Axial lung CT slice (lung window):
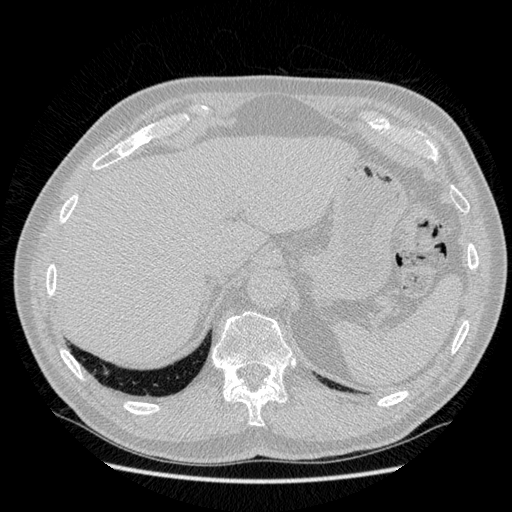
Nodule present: no